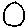
Label: moon